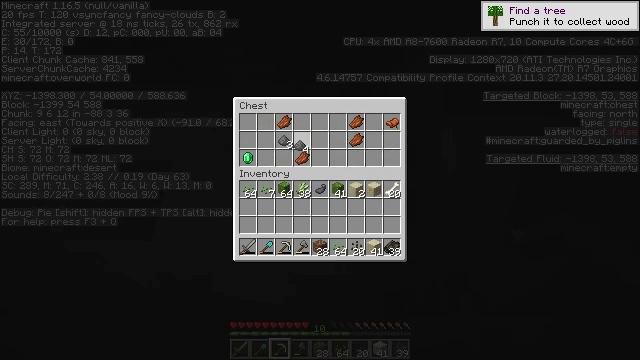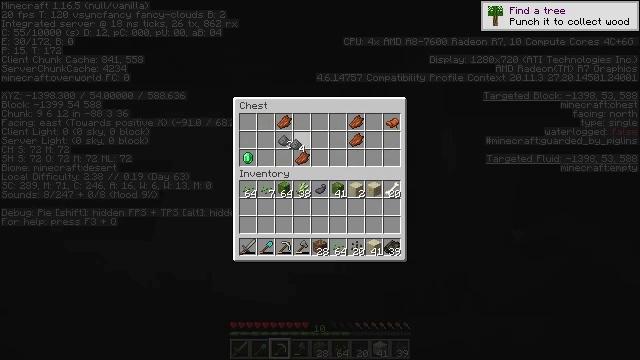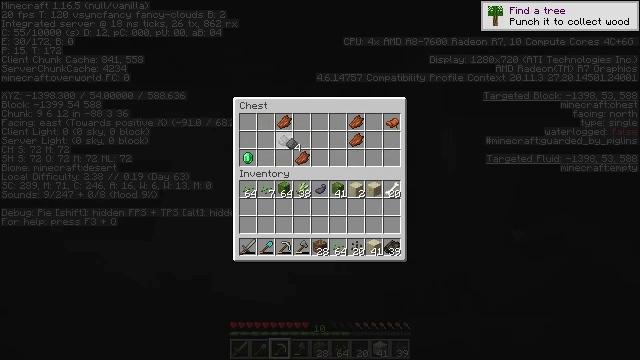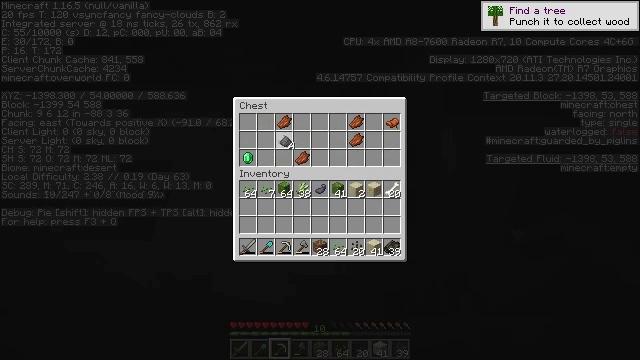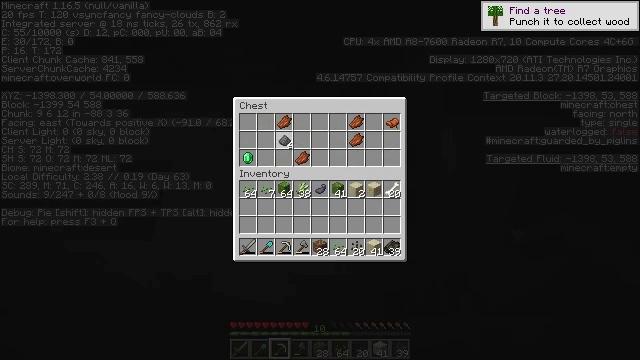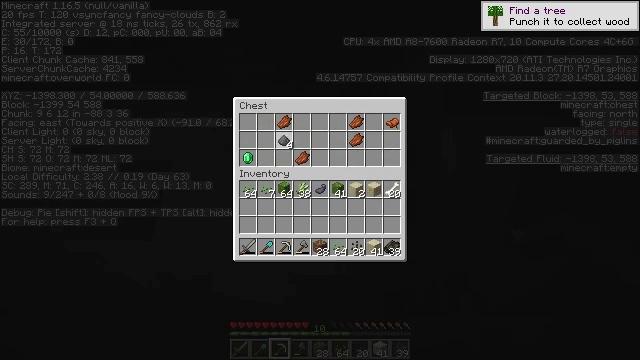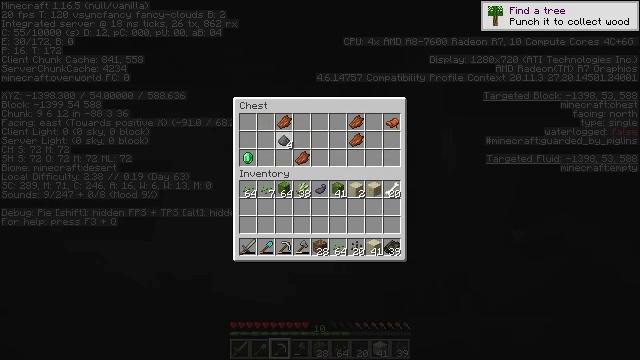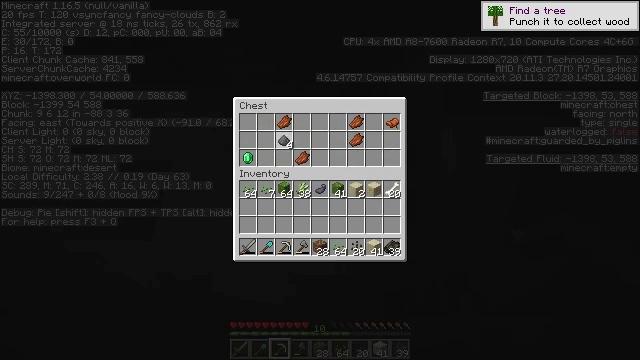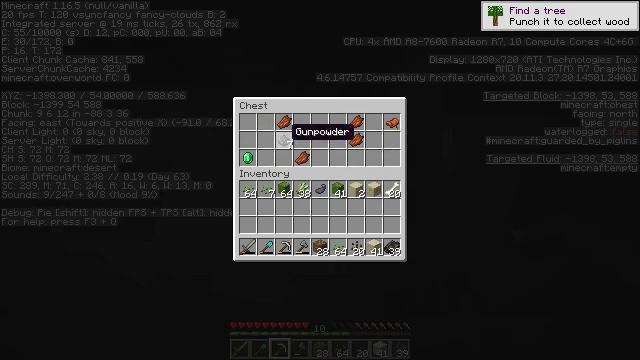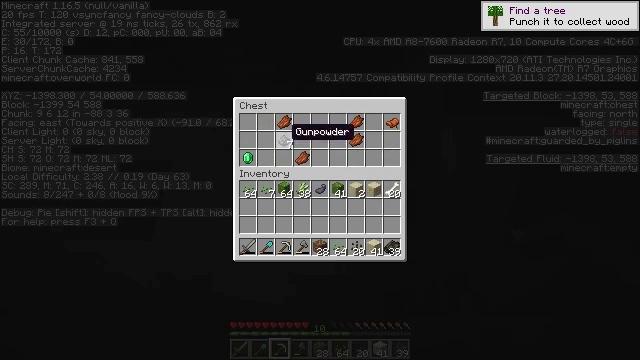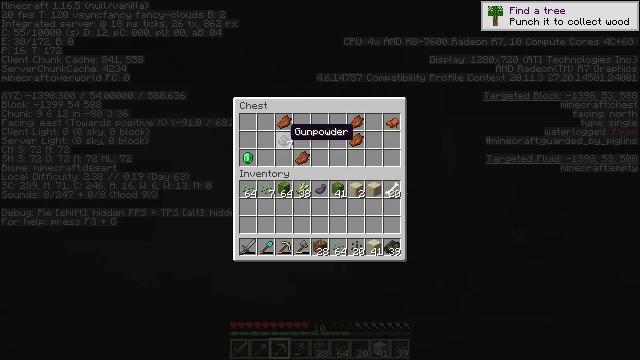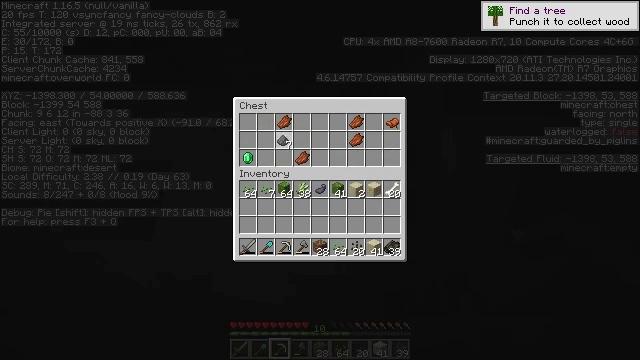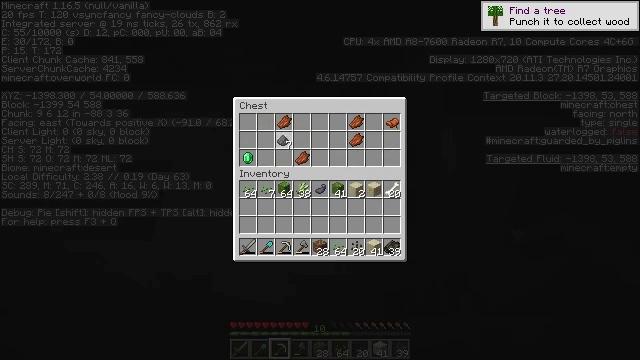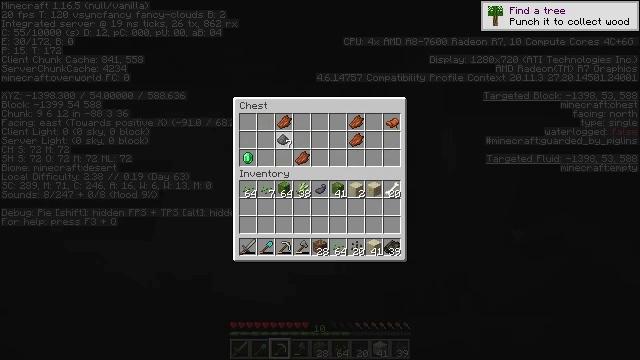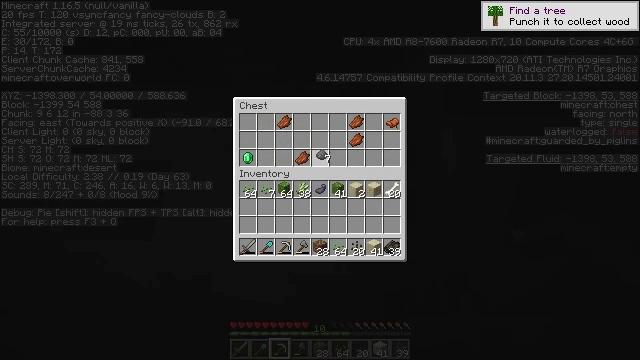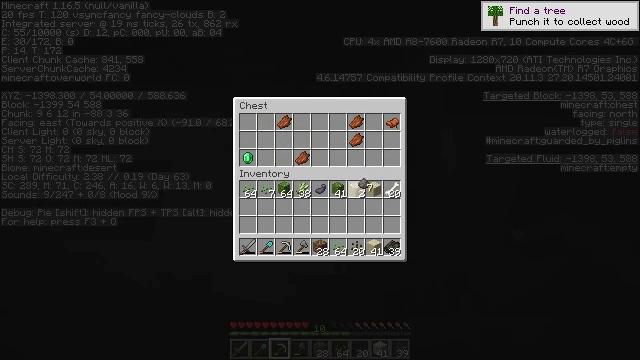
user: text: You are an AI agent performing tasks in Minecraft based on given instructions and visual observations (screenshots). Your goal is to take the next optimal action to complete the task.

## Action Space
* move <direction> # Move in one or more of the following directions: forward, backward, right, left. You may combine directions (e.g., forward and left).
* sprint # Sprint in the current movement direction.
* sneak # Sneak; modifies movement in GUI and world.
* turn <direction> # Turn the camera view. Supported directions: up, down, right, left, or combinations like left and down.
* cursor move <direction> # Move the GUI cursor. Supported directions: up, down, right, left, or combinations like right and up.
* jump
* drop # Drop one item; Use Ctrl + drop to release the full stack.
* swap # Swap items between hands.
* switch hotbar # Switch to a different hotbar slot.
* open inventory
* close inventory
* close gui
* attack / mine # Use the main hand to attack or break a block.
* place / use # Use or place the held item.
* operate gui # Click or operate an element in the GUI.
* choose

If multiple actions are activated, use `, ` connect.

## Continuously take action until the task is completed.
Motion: motion action
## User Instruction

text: Gather the chiseled sandstone from the desert temple.
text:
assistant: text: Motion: no_op
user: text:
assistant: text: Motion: no_op
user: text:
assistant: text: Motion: no_op
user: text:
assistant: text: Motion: no_op
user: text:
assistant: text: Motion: attack / mine
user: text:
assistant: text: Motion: attack / mine
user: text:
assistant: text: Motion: attack / mine
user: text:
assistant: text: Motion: no_op
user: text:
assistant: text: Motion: no_op
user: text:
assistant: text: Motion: no_op
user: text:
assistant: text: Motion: attack / mine
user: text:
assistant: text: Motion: attack / mine
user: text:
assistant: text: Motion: attack / mine
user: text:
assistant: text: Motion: turn right and down, attack / mine
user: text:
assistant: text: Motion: turn right and down
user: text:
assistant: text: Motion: turn right and down
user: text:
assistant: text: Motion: no_op
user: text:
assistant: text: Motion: no_op
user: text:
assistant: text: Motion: no_op
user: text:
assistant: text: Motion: no_op
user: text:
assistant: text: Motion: no_op
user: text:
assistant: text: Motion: no_op
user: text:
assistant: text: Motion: attack / mine
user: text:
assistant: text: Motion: attack / mine
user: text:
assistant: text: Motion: no_op
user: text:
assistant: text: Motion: no_op
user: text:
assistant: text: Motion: turn up
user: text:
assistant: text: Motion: turn up
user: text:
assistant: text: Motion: turn up
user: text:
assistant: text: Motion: turn up